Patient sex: M
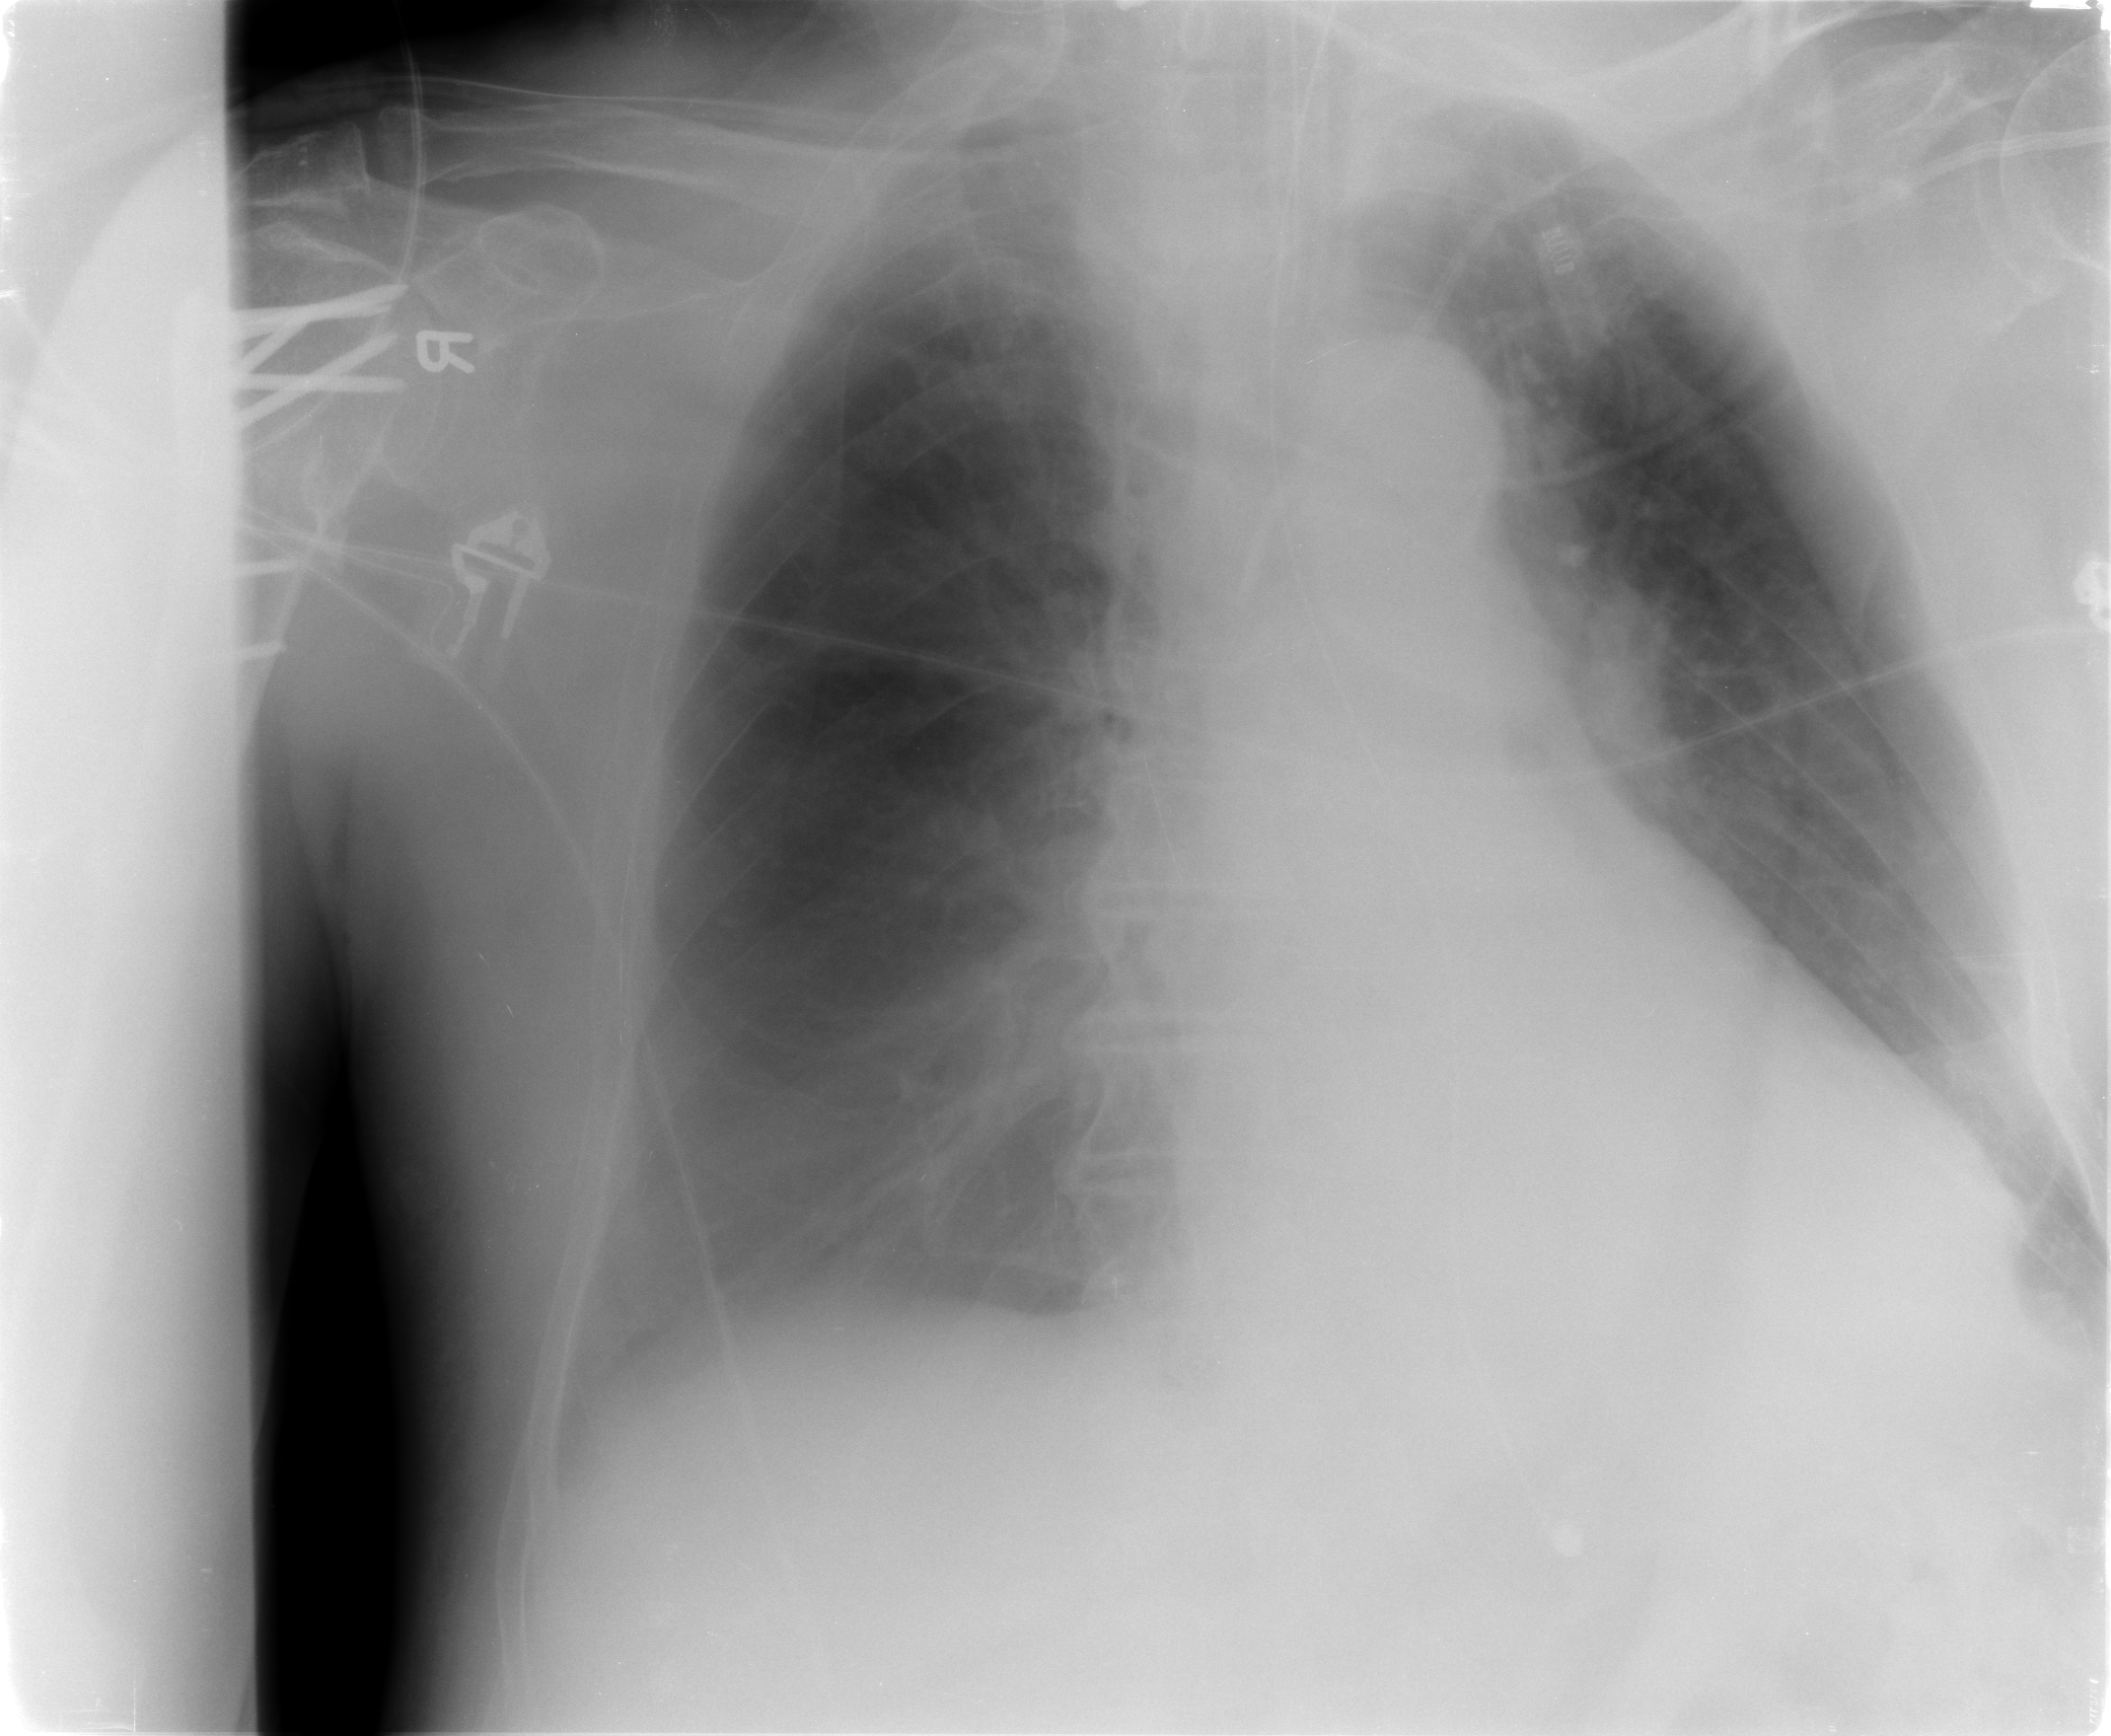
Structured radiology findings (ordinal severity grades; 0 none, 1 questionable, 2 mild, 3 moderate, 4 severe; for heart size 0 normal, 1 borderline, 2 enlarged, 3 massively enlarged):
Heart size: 2
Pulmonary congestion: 2
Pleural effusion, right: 0
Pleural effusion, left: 2
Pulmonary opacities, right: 0
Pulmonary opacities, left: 0
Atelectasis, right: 0
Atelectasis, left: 2